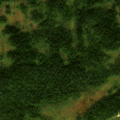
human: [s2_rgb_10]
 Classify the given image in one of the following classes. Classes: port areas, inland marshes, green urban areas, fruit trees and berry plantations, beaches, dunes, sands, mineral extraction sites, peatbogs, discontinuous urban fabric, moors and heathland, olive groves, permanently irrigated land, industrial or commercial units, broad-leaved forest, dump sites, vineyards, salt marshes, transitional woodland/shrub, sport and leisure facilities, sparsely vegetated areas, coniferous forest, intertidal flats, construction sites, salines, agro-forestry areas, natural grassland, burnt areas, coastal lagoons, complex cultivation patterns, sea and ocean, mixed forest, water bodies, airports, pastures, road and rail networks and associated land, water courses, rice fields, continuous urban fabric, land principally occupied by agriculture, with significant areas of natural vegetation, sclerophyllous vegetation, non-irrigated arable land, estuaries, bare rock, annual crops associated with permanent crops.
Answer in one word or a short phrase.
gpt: coniferous forest, transitional woodland/shrub